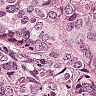
Metastatic tissue present: yes